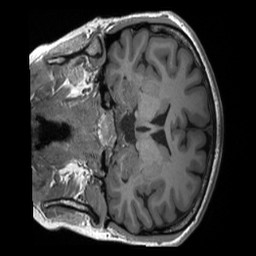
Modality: T1w
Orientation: coronal
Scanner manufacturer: siemens
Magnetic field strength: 3 T
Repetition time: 2.4 s
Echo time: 0.00224 s